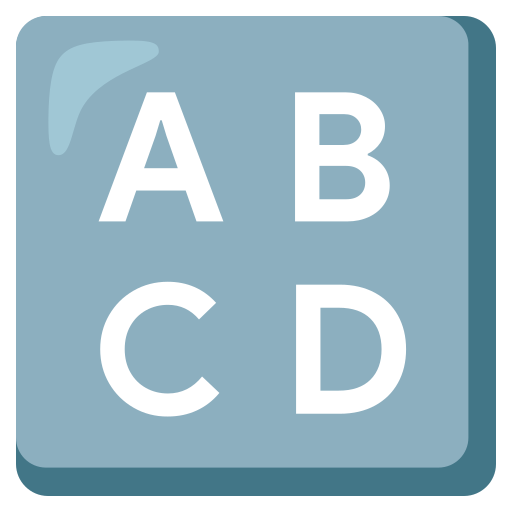
Emoji: 🔠